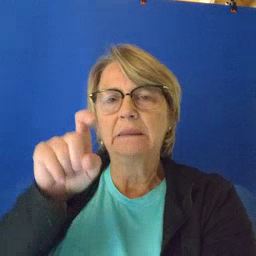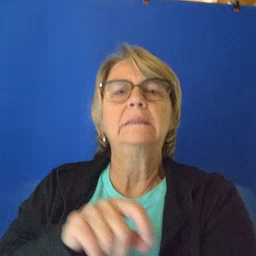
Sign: closet